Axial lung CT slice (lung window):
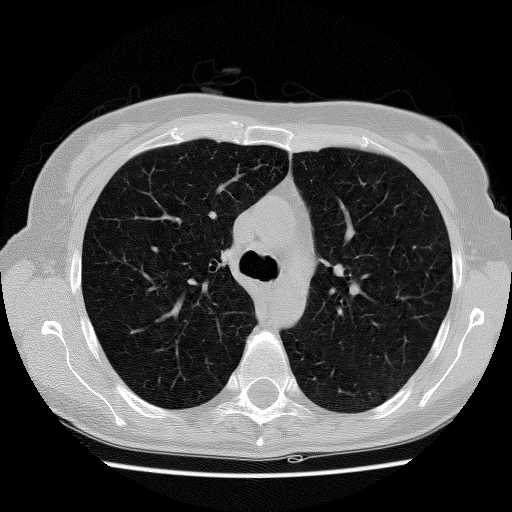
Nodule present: no